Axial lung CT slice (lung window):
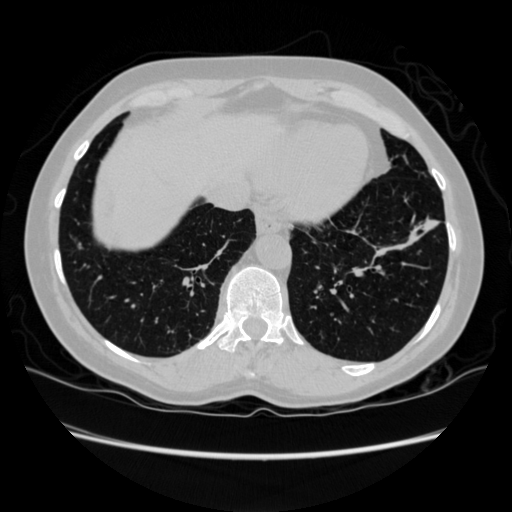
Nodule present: no